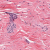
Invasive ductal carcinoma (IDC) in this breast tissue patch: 0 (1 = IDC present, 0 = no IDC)